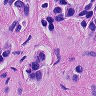
Metastatic tissue present: yes